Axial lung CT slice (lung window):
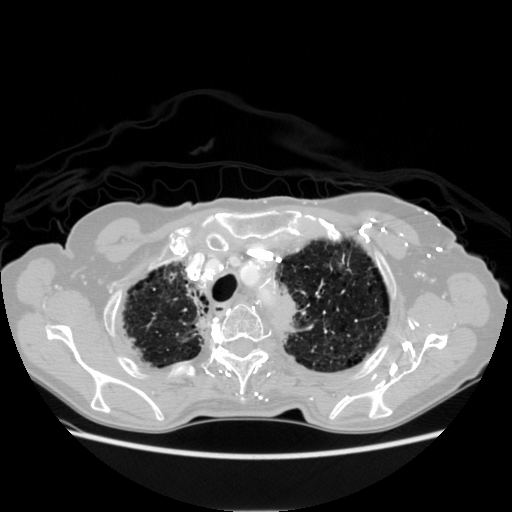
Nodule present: no